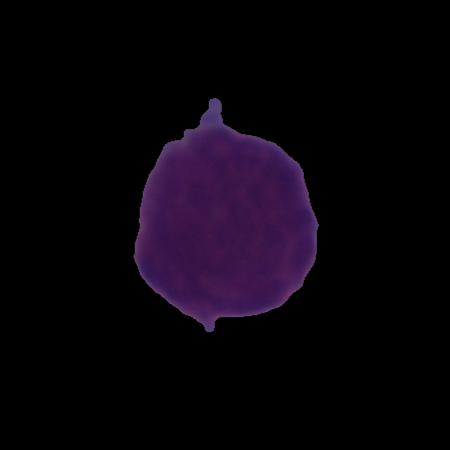
Label: healthy